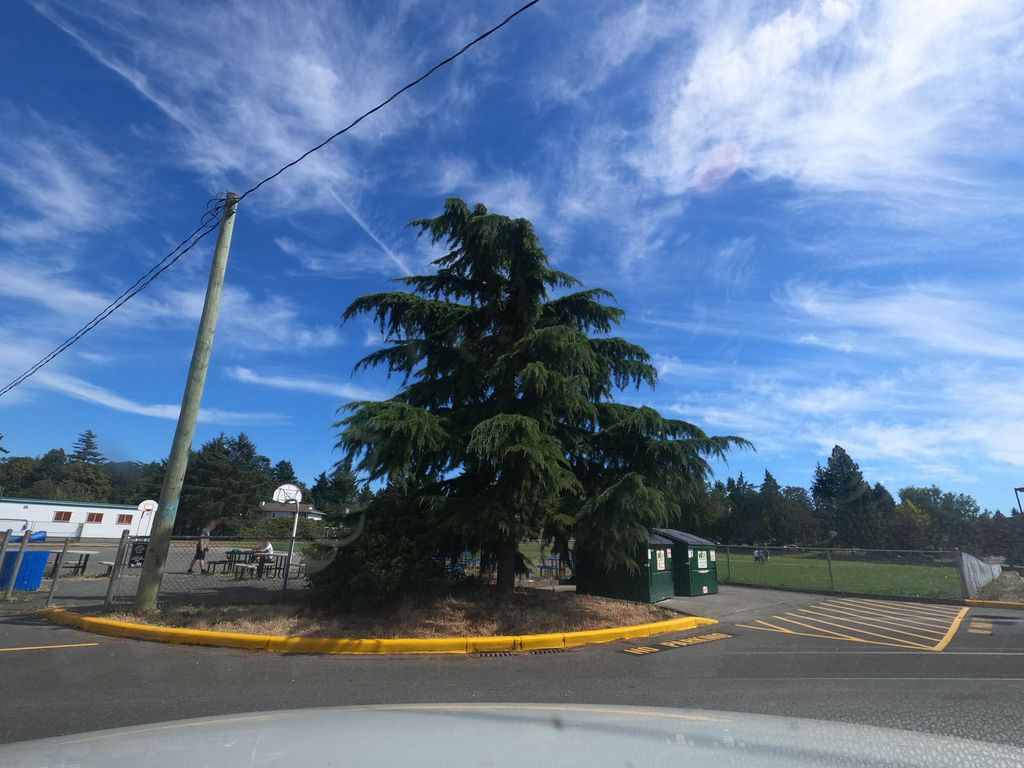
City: victoria